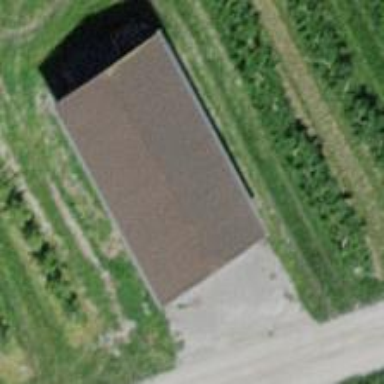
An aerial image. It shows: Shed building.